Question: I've written a swc lib using flash pro cs6. Among others the swc contains "LPChat" class:
'''
package {
import com.adobe.serialization.json.JSON;
import flash.display.Sprite;
import flash.net.URLRequestHeader;
import flash.utils.setInterval;
public class LPChat extends Sprite {
private var _sessionKey:String;
private var chatEvents:ChatEvents;
private var links:Object;
private var info:Object;
public function LPChat(chatObj:Object) {
.....
}
}
'''
when included in a flash pro projects all works fine, but when included in a flex project I get the following error:
Error #1063: Argument count mismatch on LPChat(). Expected 0, got 1.
which is strange because the constructor does expect 1 and not 0 arguments. I can see the same behavior inside the flash builder IDEA:

any help would be appreciated
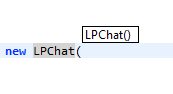
Answer: It seems that the default package caused the problem. when I moved it to com.lp all issues where solved.